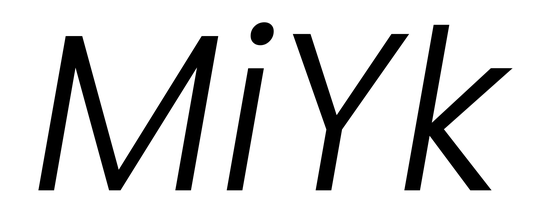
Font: Poppins-LightItalic